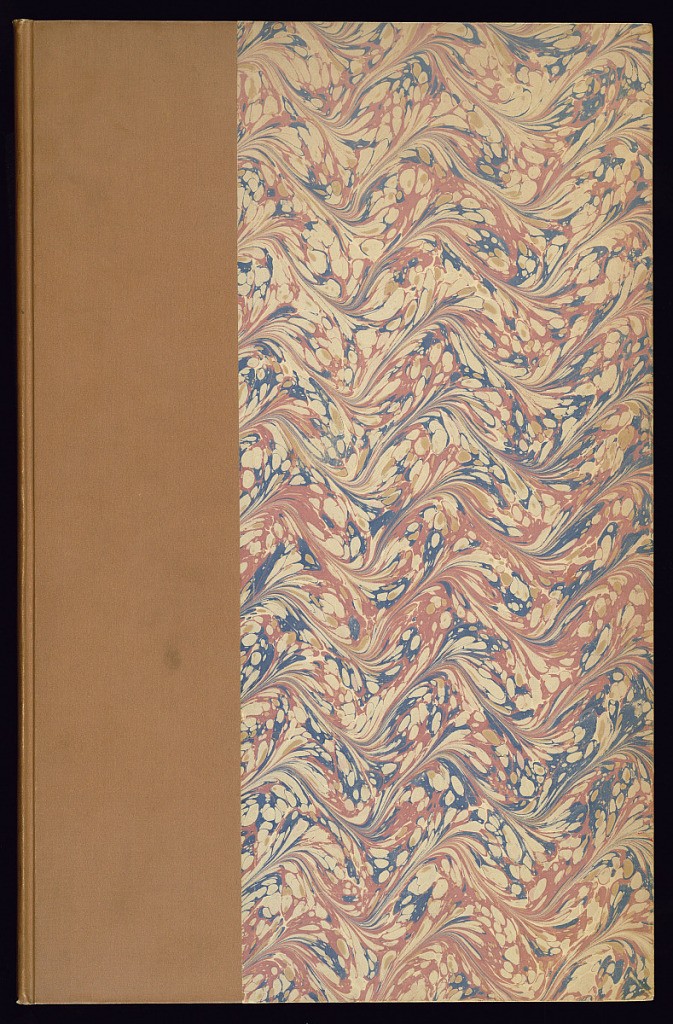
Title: Album of Arabesque Panel Designs
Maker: Jean-Baptiste Fay, French, active 1765 – 1790s
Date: late 18th century
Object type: Album
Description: An album with two series of ornament panel designs, the second series is missing its title page. Two vertical ornament panel designs on each plate, decorated with arabesque and neoclassical motifs. The plates are numbered, and some are signed.